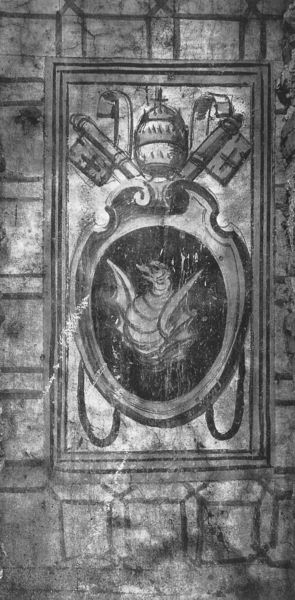
Titel: Wappen von Gregor XIII im ehemaligen lateralen Baptisterium
Standort: betrifft: Laterano (EU - I)
Institution: Rom, Lateran
Schlagwörter: flügel, schwarz, weiss, ornament, rahmen, stein, kirche, krone, oval, mauer, bischof, papst, kartusche, wandmalerei, foto, burg, kreuz, helm, ritter, wappen, mitra, tiara, schlüssel, emblem, einfassung, drache, schwarz/weiß, schwrzweiß, königskrone, schert, greiff, papstwappen, schlüsel